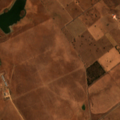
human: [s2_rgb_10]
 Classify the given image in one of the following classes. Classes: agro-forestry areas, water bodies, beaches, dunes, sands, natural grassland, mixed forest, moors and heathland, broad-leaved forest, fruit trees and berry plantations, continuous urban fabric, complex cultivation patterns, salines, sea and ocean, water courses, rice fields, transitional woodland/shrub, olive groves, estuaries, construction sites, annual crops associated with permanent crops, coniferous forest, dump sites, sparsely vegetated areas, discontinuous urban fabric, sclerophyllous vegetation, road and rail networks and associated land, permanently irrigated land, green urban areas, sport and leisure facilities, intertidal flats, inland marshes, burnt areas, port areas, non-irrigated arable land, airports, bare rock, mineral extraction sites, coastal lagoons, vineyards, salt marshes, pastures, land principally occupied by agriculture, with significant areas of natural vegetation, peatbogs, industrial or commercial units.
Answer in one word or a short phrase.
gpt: non-irrigated arable land, permanently irrigated land, pastures, complex cultivation patterns, transitional woodland/shrub, water bodies